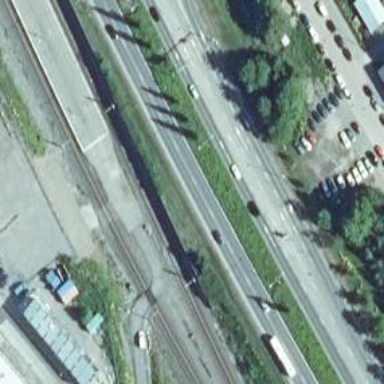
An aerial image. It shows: Trunk highway.